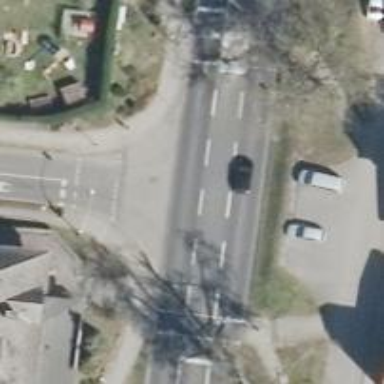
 there is sidewalk with good smoothness."